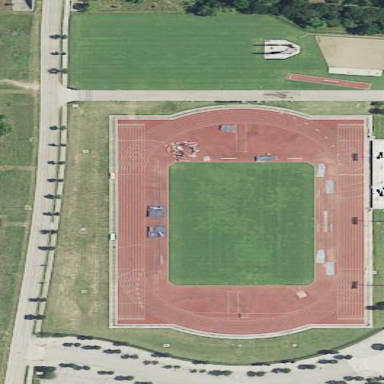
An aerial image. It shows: Athletics pitch used for leisure sports activities.